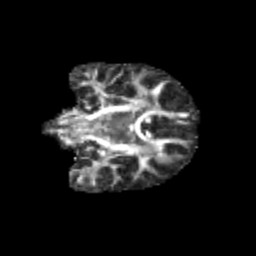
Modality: FA
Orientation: coronal
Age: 13
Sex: male
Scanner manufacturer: siemens
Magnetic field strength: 3 T
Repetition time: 3.8 s
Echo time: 0.07 s